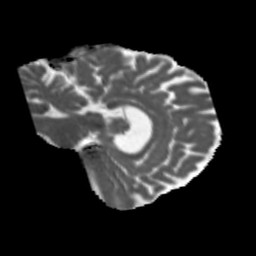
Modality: MD
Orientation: sagittal
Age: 68
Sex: male
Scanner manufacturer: siemens
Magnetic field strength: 3 T
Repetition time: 5.47 s
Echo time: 0.0854 s